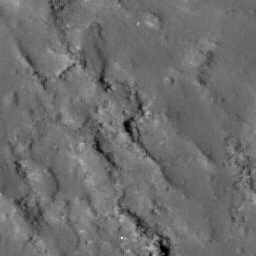
Pit: Lalande 3c
Host crater: Lalande
Host type: impact_melt
Lunar coordinates: latitude -4.531, longitude 351.49